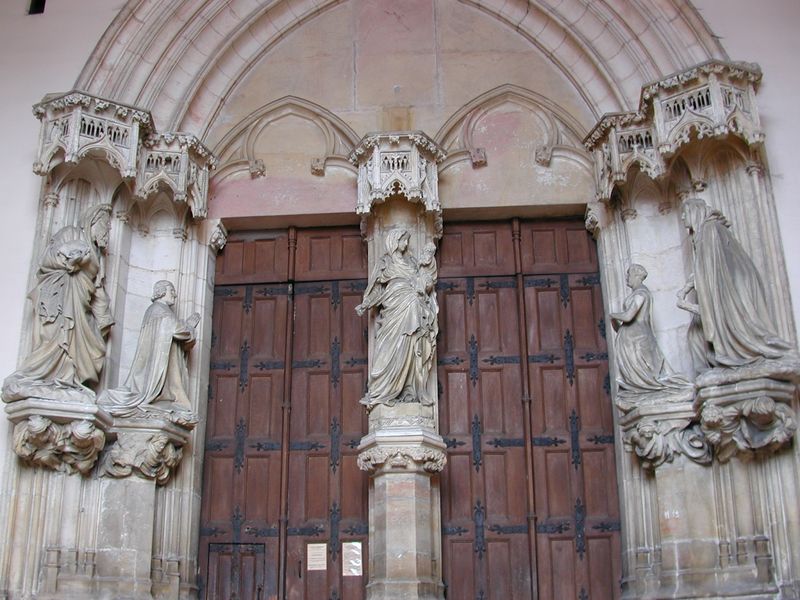
Titel: Kirchenportal mit Skulptur
Künstler: Claus Sluter
Standort: Dijon, Kartause von Champmol (EU - F)
Schlagwörter: mann, gelb, braun, holz, marmor, schwarz, säule, tür, weiss, ornament, sockel, stein, kirche, gewand, haare, gewänder, gotik, rosa, skulptur, relief, bogen, mauer, figuren, rundbogen, tor, foto, eingang, eisen, beten, portal, skulpturen, sandstein, christus, jesus, beeten, baldachin, heiliger, heilige, maria, madonna, betend, dreckig, holztür, tympanon, nischen, kirchenbau, stifter, maria mit kind, muttergottes, betet, kirchentür, bigen, gewändefiguren, portalgewände